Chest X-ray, AP view. Patient: 58 years old, sex M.
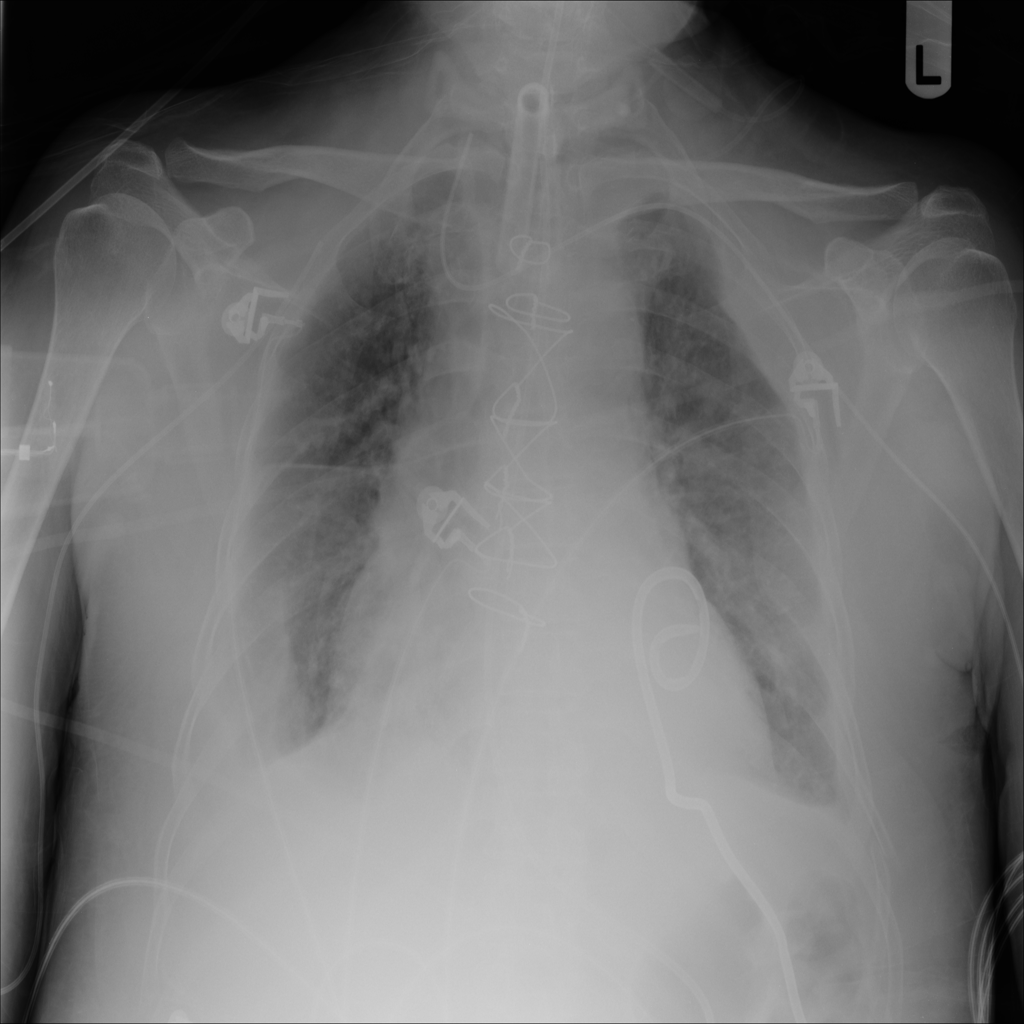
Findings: No Finding